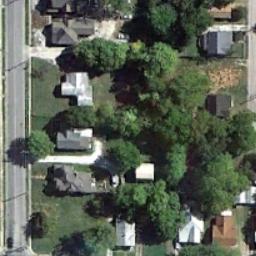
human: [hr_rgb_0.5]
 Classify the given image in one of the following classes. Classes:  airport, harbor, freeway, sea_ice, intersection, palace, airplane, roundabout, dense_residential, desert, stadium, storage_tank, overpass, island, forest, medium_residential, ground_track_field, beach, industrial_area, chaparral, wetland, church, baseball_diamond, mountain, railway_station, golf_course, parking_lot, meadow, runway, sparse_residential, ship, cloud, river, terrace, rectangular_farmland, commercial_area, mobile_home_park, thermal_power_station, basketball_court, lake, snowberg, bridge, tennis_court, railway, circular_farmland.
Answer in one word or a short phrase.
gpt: medium_residential